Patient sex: M
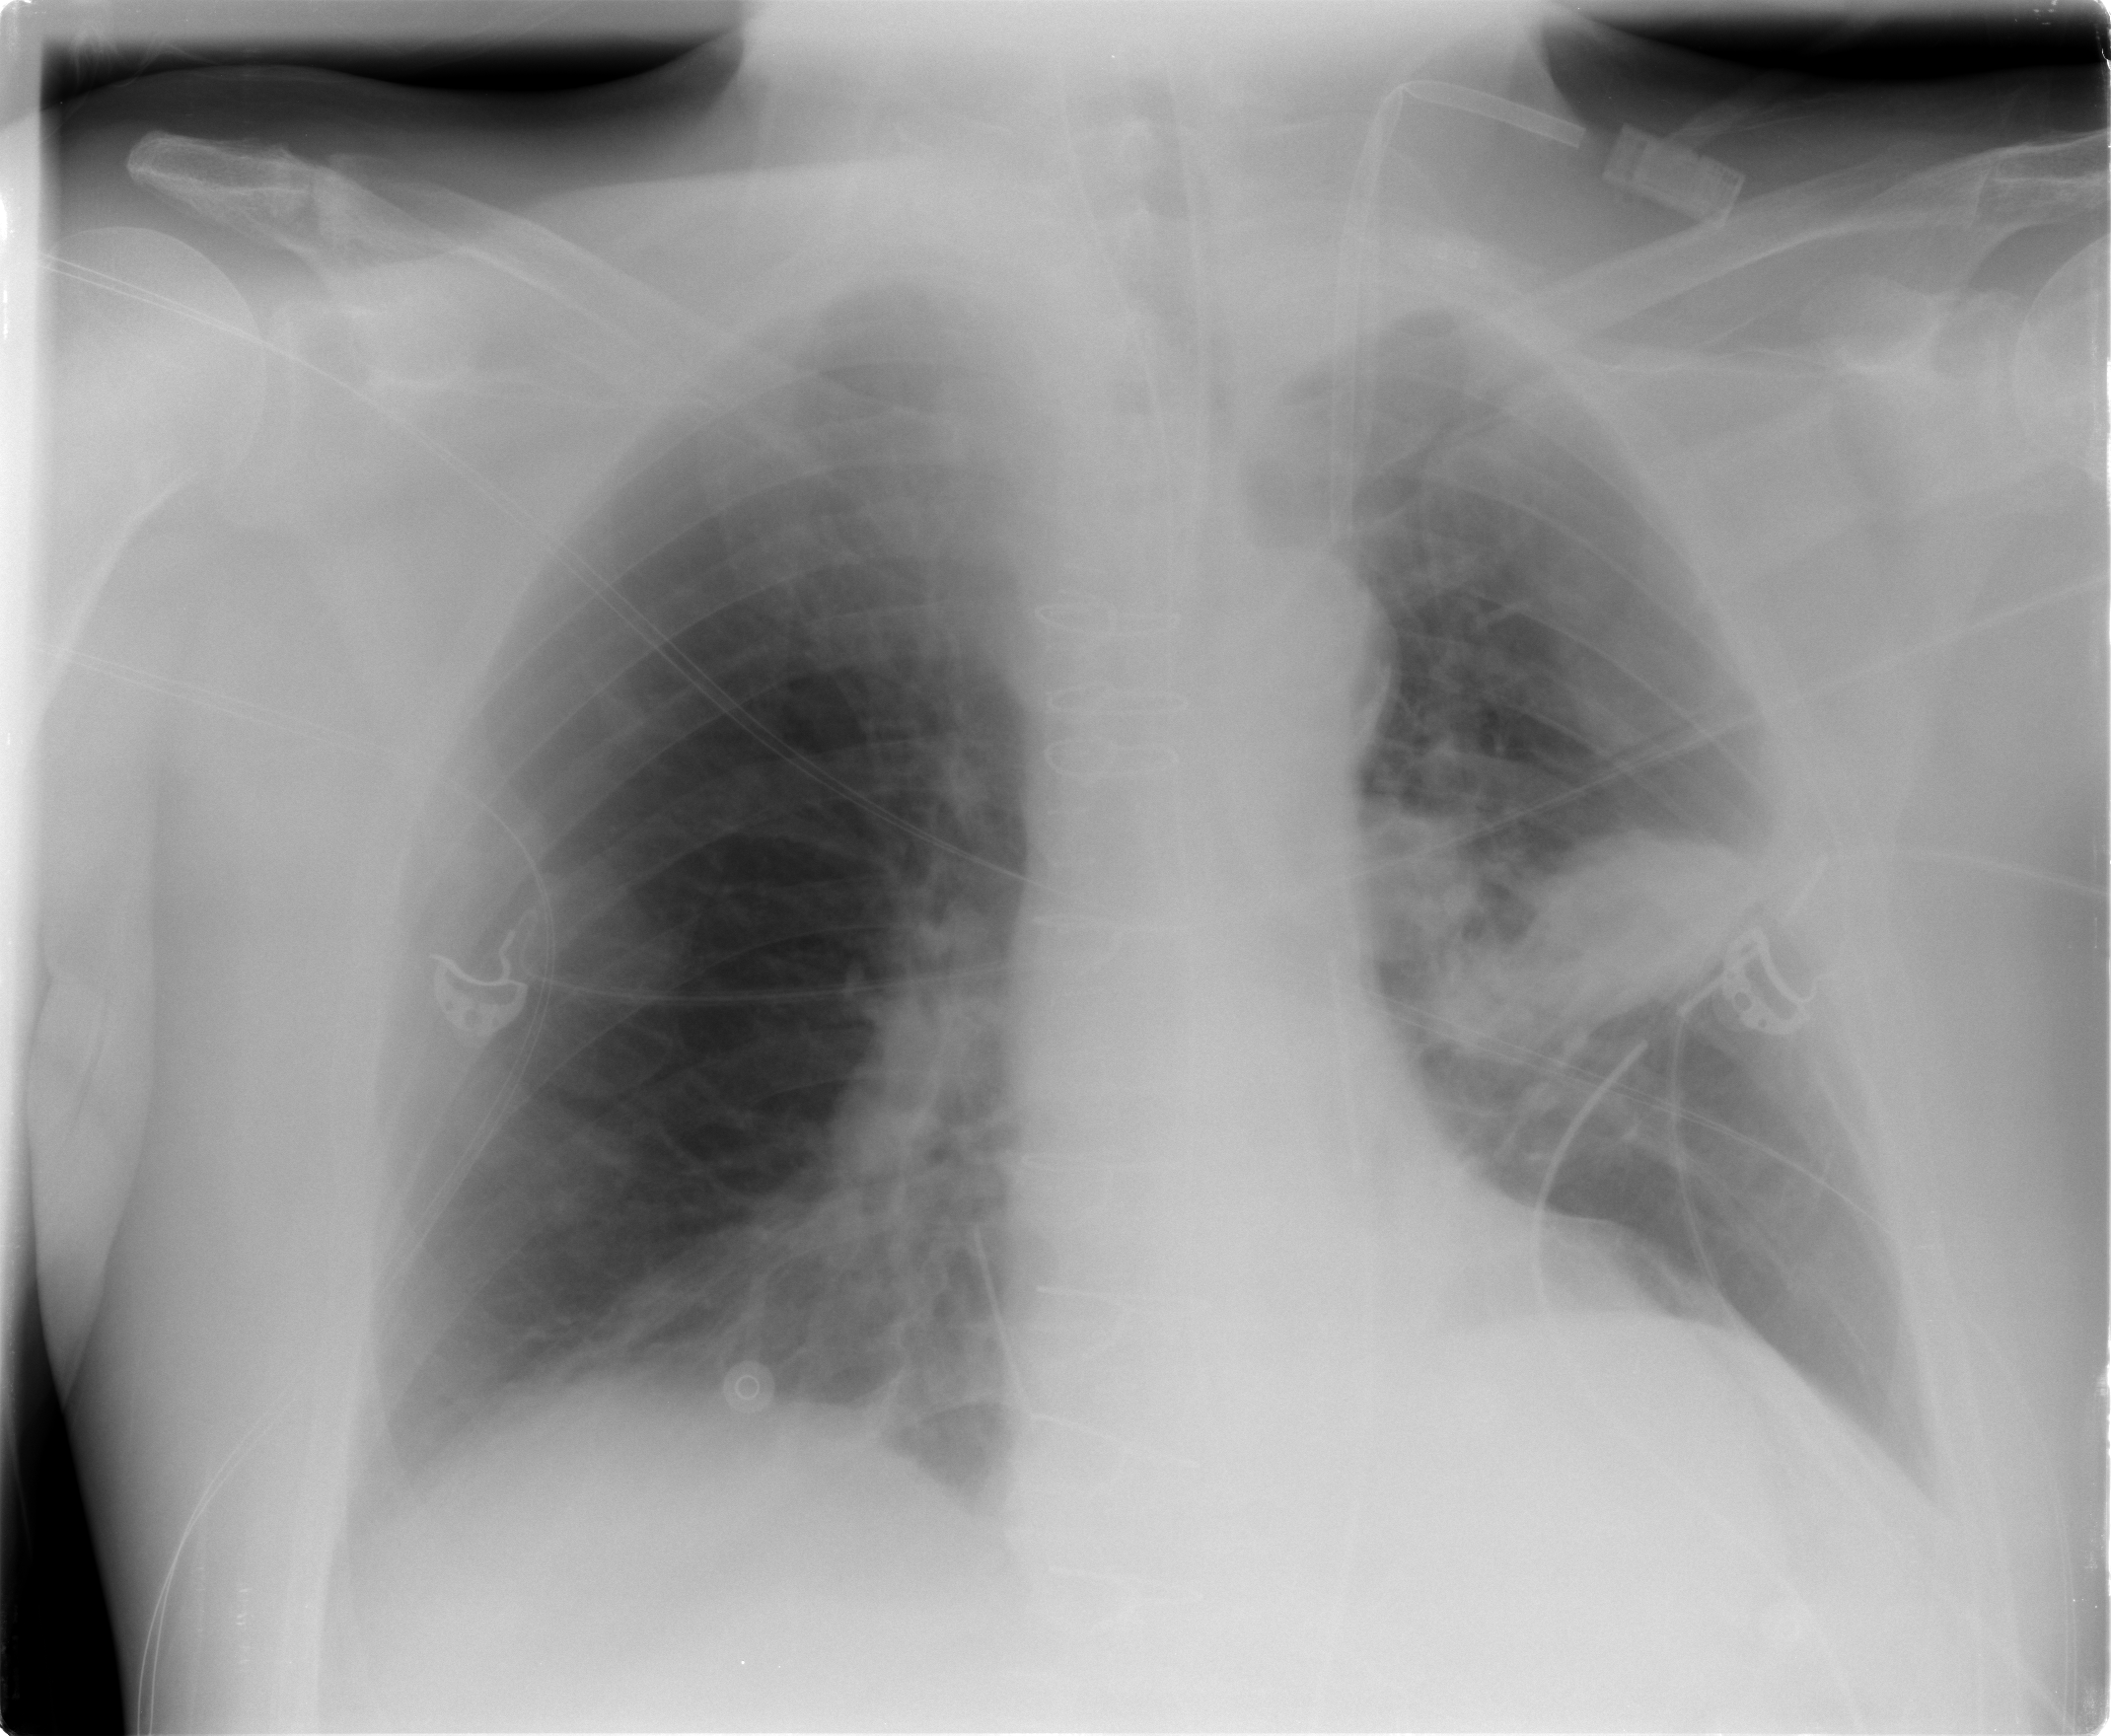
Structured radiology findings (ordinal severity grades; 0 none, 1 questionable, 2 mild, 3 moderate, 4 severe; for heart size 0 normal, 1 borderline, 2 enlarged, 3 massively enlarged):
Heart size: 0
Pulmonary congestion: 0
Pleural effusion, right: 2
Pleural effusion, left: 0
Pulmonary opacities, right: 0
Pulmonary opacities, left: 0
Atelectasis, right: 2
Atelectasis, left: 3